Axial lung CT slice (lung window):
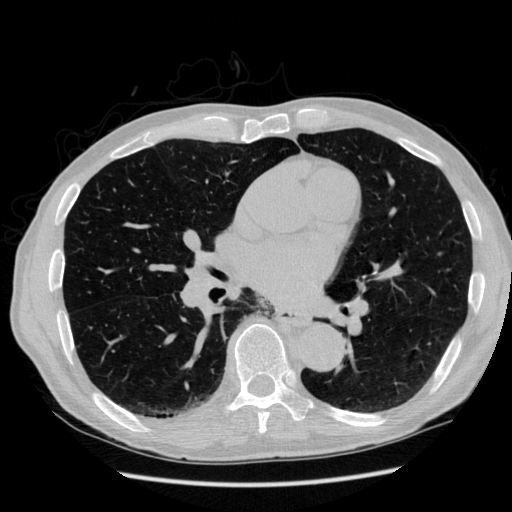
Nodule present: no